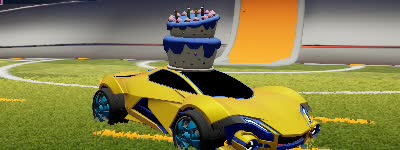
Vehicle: werewolf